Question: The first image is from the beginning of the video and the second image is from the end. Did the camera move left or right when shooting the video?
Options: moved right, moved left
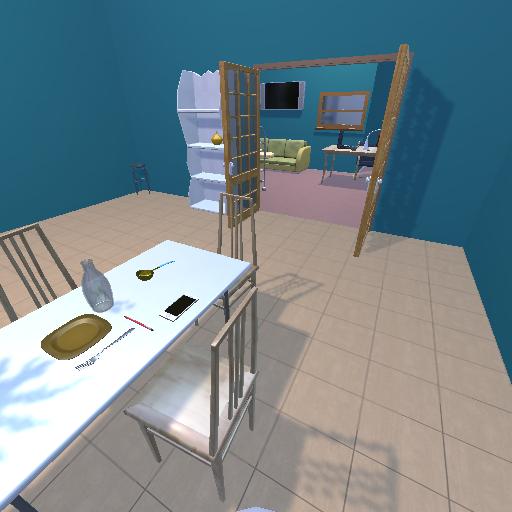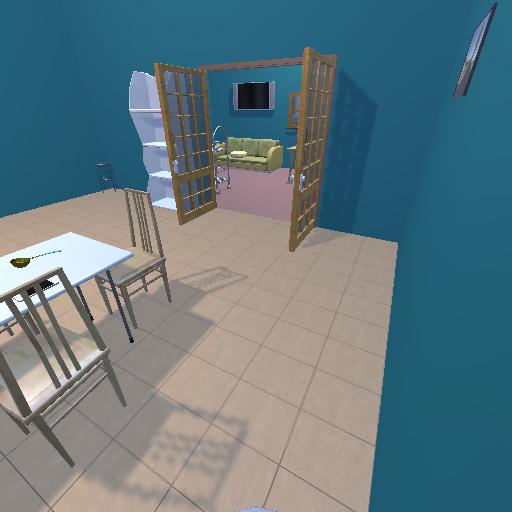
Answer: moved right